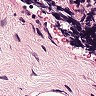
Metastatic tissue present: no